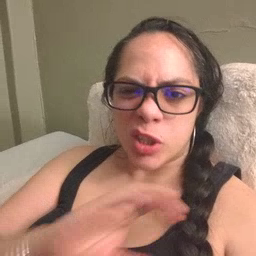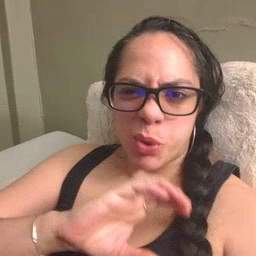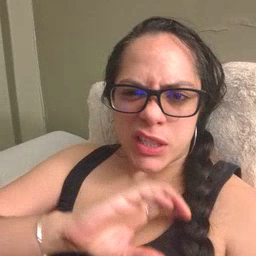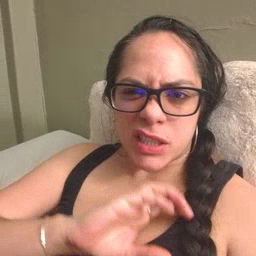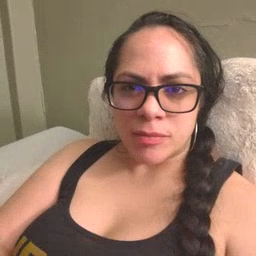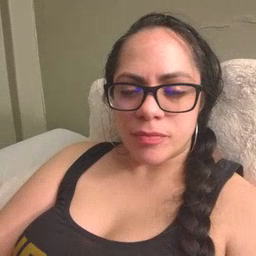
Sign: police